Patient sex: M
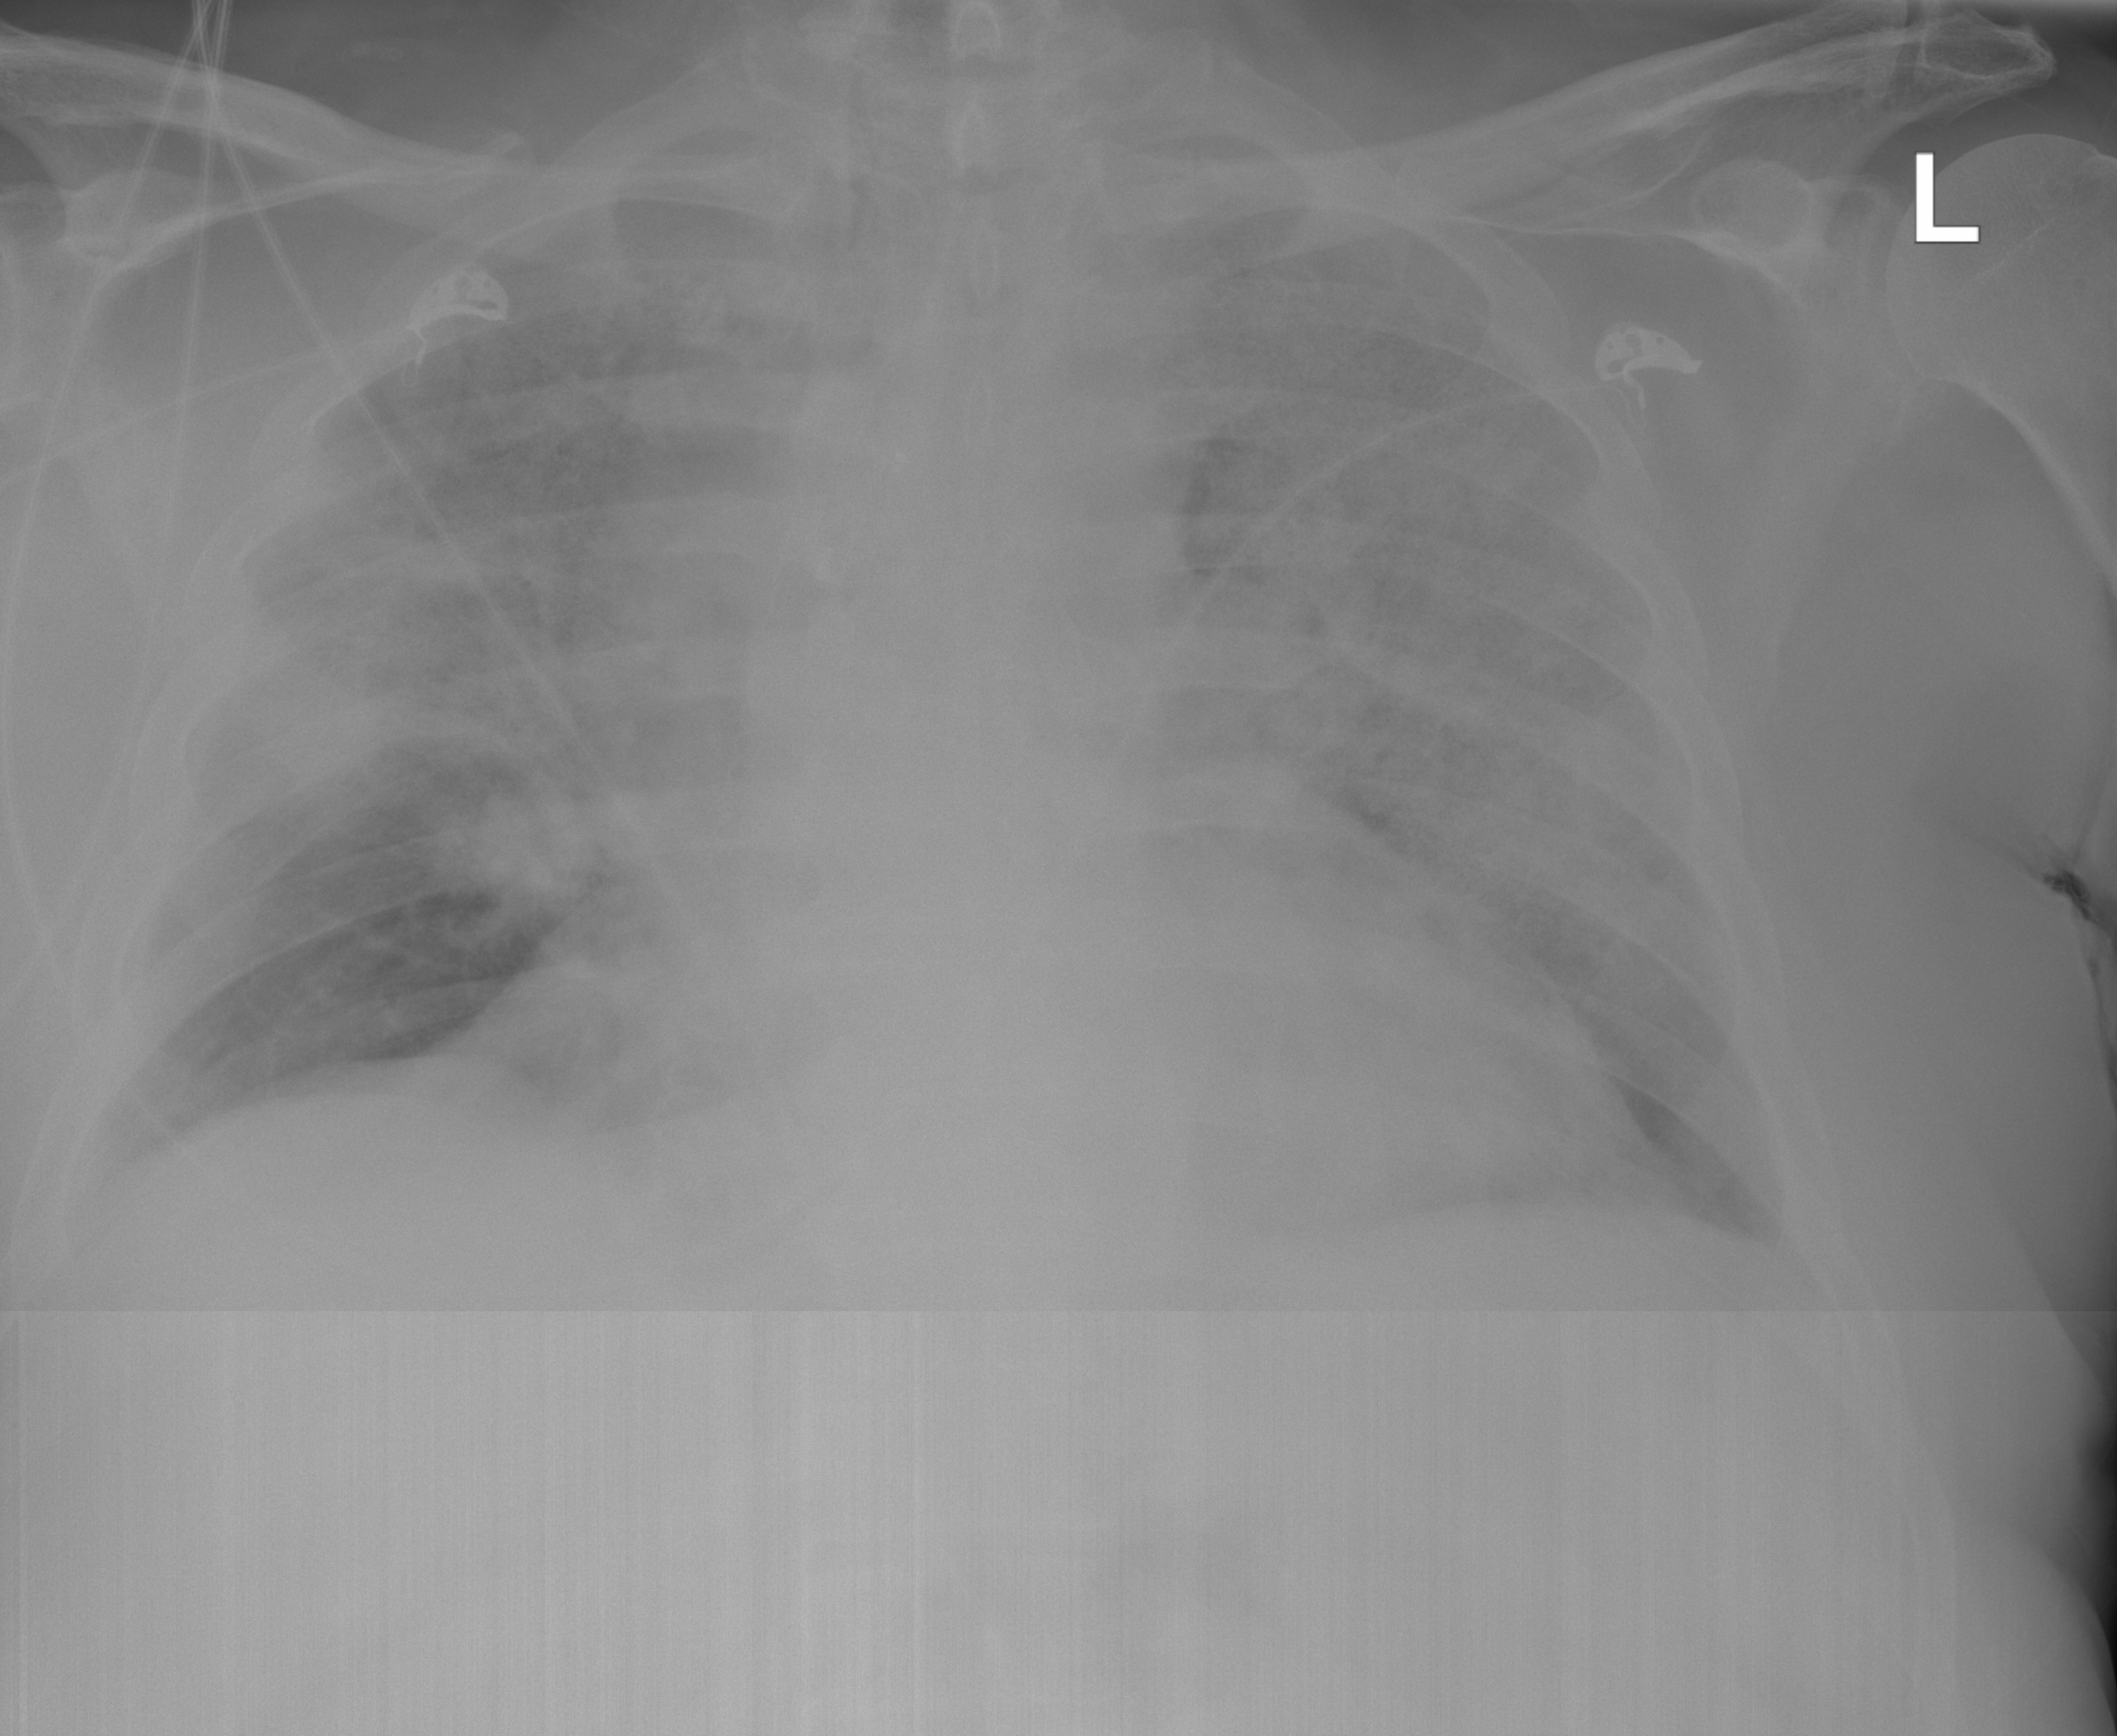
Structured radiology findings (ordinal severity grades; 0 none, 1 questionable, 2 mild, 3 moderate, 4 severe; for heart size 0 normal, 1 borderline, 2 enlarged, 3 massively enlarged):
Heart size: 1
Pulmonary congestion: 0
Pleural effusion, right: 0
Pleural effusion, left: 0
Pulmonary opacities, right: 3
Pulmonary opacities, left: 4
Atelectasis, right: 0
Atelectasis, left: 0